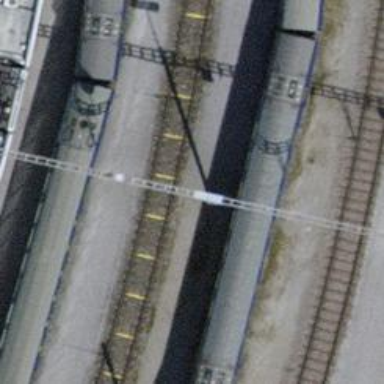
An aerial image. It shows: Rail yard with electrified contact lines for the railway.